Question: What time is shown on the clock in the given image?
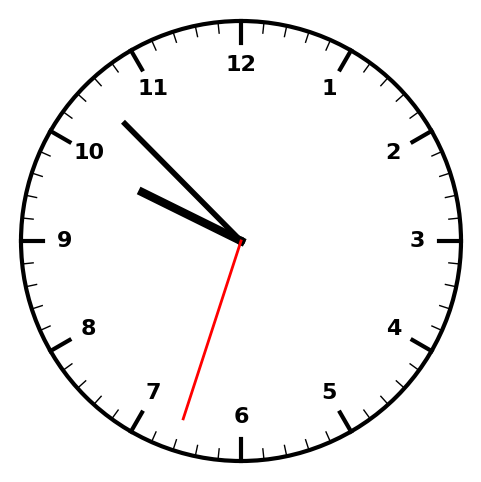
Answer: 09:52:33